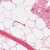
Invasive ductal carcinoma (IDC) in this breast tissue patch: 0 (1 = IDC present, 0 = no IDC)